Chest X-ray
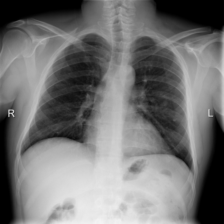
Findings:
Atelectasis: negative
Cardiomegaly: negative
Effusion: negative
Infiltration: negative
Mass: negative
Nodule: positive
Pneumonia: negative
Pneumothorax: negative
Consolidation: negative
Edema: negative
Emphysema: negative
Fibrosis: negative
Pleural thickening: negative
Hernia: negative